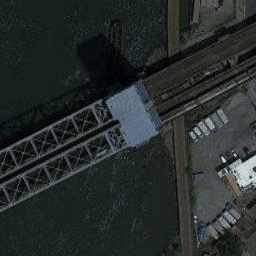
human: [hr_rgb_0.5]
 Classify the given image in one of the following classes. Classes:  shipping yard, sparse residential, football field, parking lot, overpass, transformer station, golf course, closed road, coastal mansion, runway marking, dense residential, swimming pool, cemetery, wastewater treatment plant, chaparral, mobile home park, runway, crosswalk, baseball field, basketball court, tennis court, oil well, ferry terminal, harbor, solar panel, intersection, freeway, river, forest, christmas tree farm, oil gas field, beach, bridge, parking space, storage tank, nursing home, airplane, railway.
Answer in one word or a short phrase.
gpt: bridge